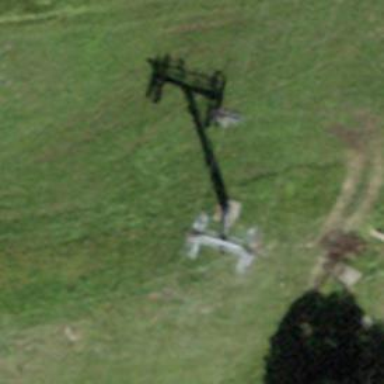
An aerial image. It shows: Pylon for aerialway.